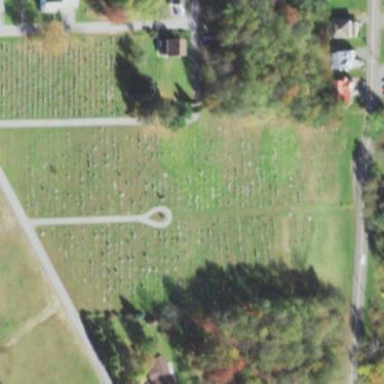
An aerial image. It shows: Grave yard.